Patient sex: F
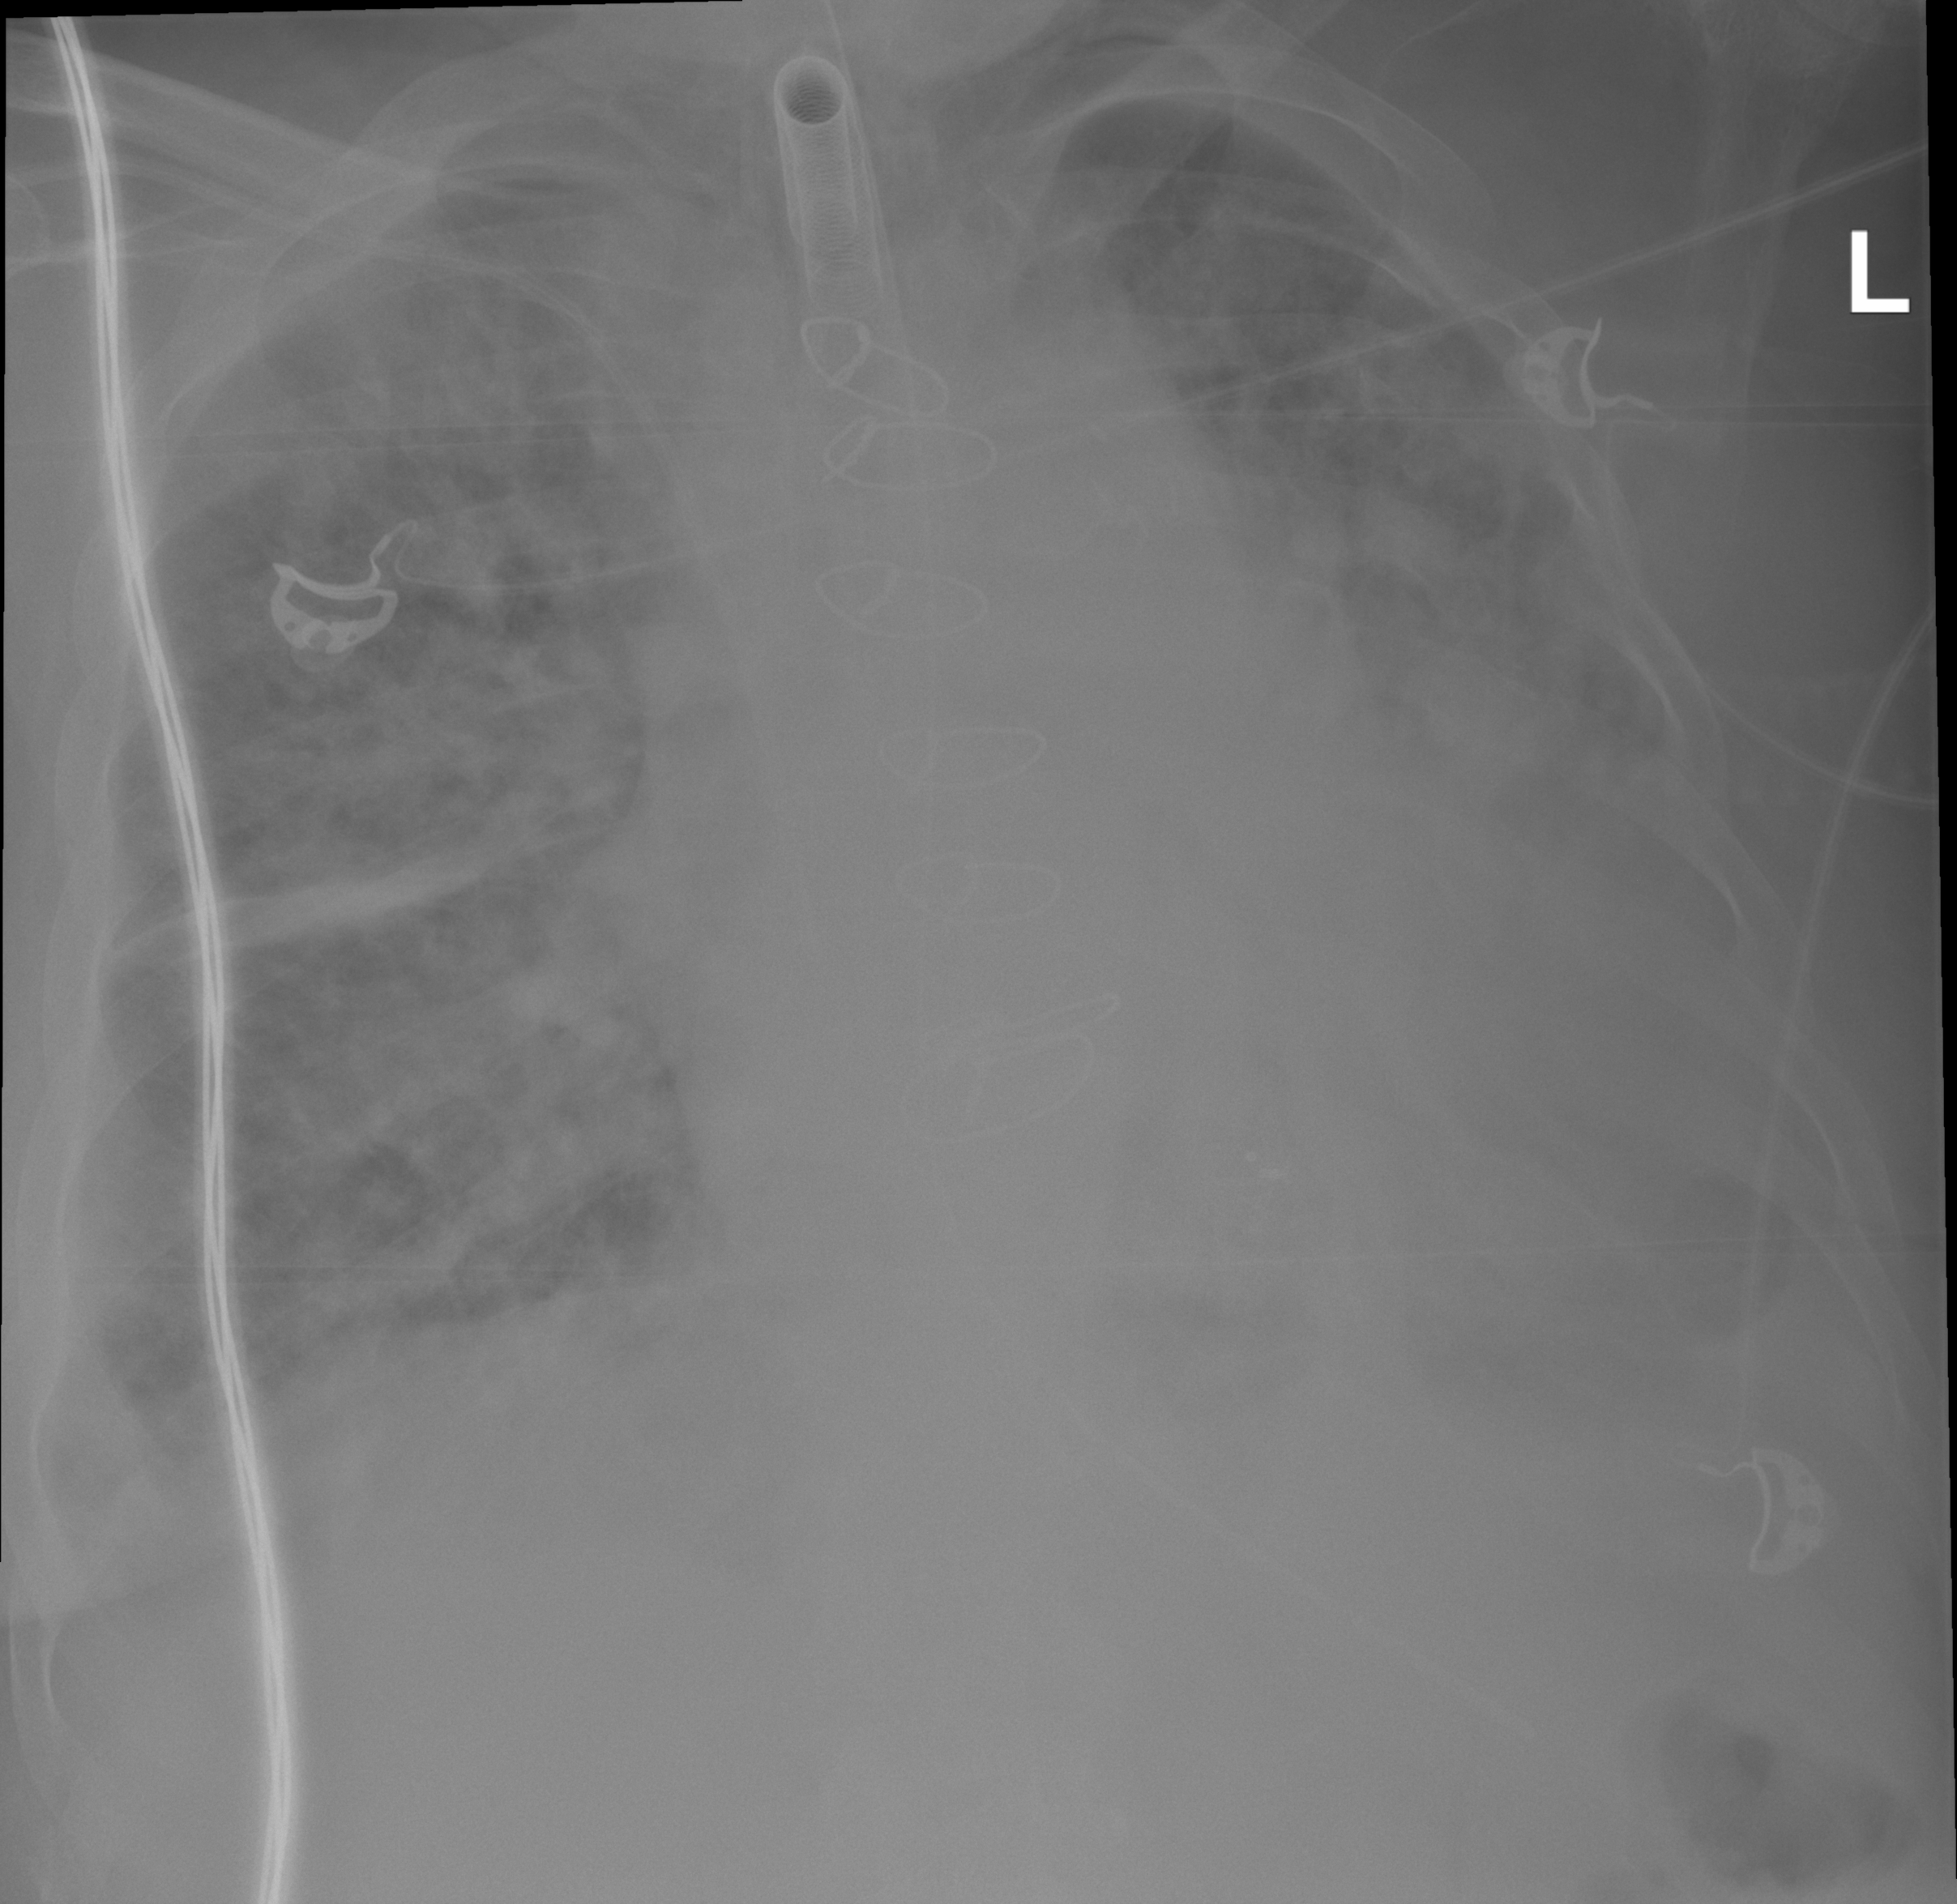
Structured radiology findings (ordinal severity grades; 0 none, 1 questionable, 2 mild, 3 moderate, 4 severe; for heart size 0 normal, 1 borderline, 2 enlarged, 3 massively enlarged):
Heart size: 2
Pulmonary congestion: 3
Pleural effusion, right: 2
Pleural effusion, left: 3
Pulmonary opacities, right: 3
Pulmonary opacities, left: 3
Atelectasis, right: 2
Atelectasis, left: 2